Interaction volume radius: 10 \u00c5
Interaction volume height: 30 \u00c5
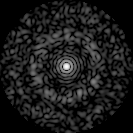
Disorder parameter: 0.8333